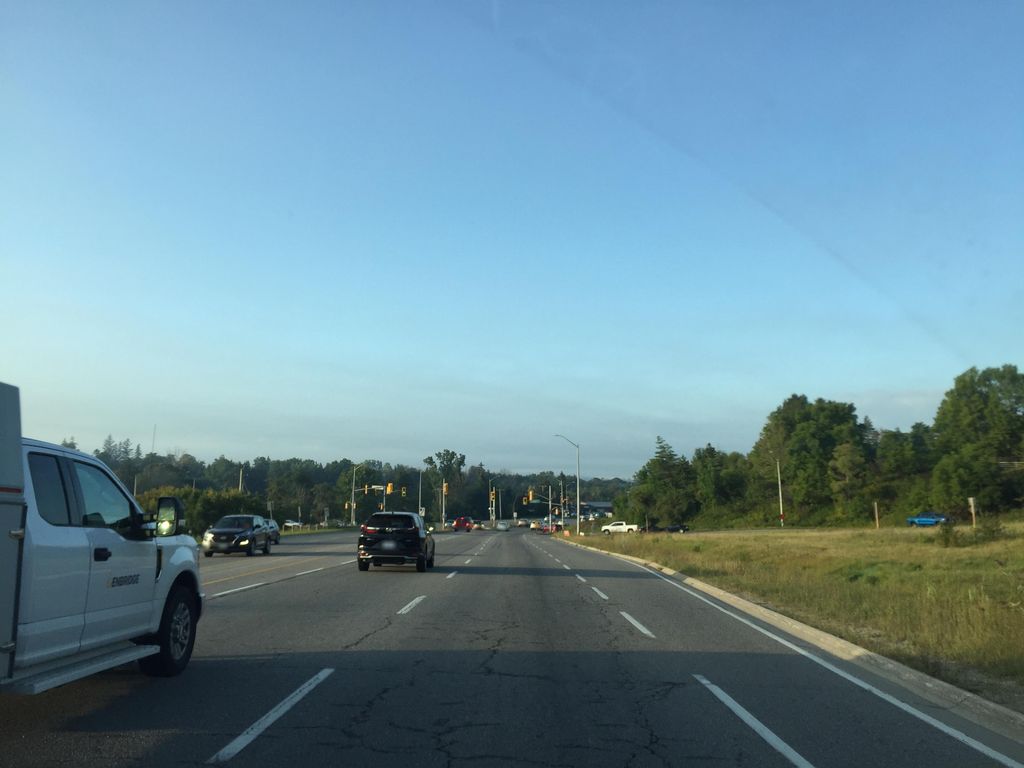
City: kitchener-waterloo